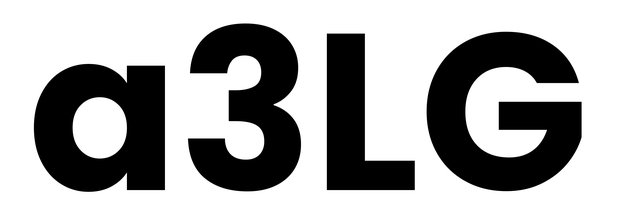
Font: Poppins-Bold